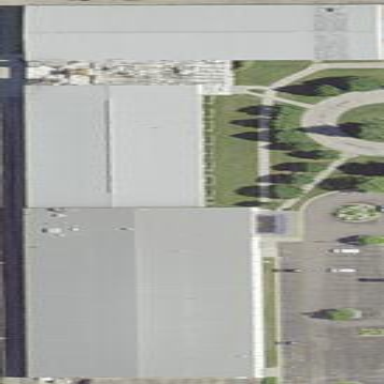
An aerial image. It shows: Sports center building.